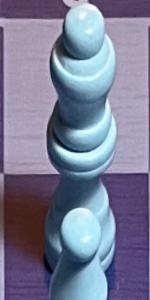
Label: Queen_White